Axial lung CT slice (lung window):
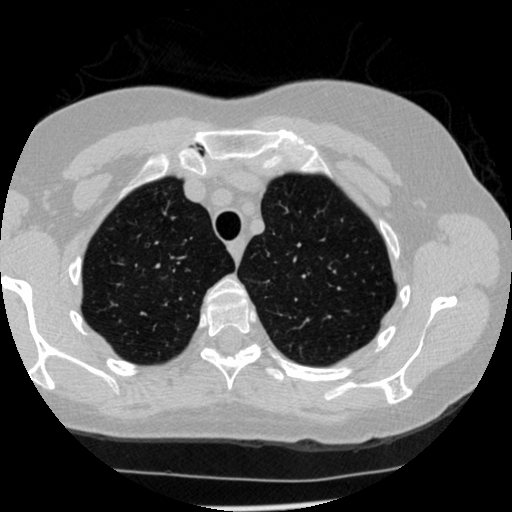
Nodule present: yes
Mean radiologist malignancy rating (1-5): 3